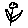
Label: flower